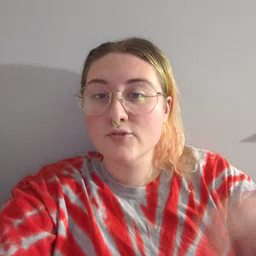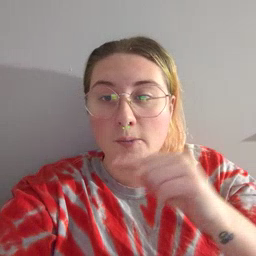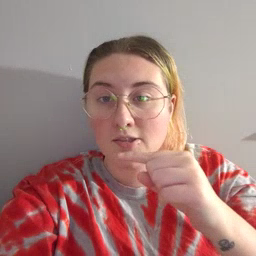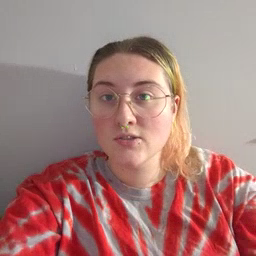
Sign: toothbrush